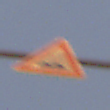
Verkehrszeichen: UnebeneFahrbahn
Umgebung: Outdoor, Nature
Tageszeit: SunriseSunset
Wetter: Overcast
Licht: Natural
Jahreszeit: NotSpecified
Kontrast: LowContrast